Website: lowes
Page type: customer-info-address
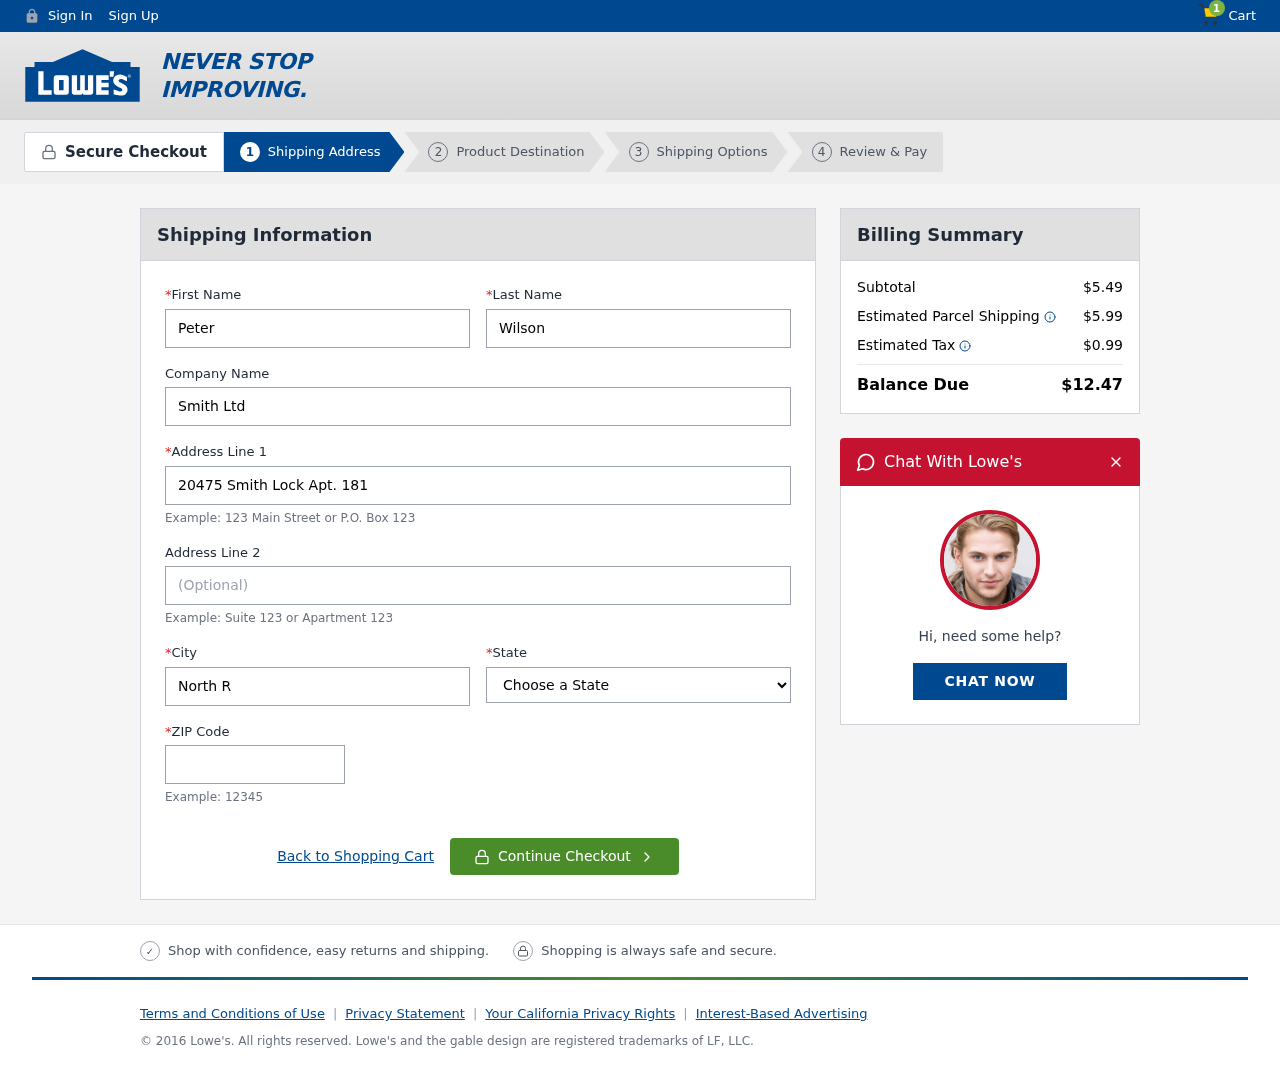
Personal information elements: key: PII_CITY
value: North Robinport
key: PII_COMPANY
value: Smith Ltd
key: PII_FIRSTNAME
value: Peter
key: PII_LASTNAME
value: Wilson
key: PII_POSTCODE
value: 31976
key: PII_STATE
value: Florida
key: PII_STREET
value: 20475 Smith Lock Apt. 181
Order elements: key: ORDER_NUM_ITEMS
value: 1
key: ORDER_SUBTOTAL
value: $5.49
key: ORDER_SHIPPING_COST
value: $5.99
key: ORDER_TAX
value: $0.99
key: ORDER_TOTAL
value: $12.47